Question: I'm programming in MATLAB. I've got a data set which is reduced in dimensions and I want to plot a it like the figure below:

This image is produced by python but I think there must be a way to plot it in MATLAB.
Is there a switch for plot or plot3 to make each point a shape like the image above?
I'll be thankful for your answers...
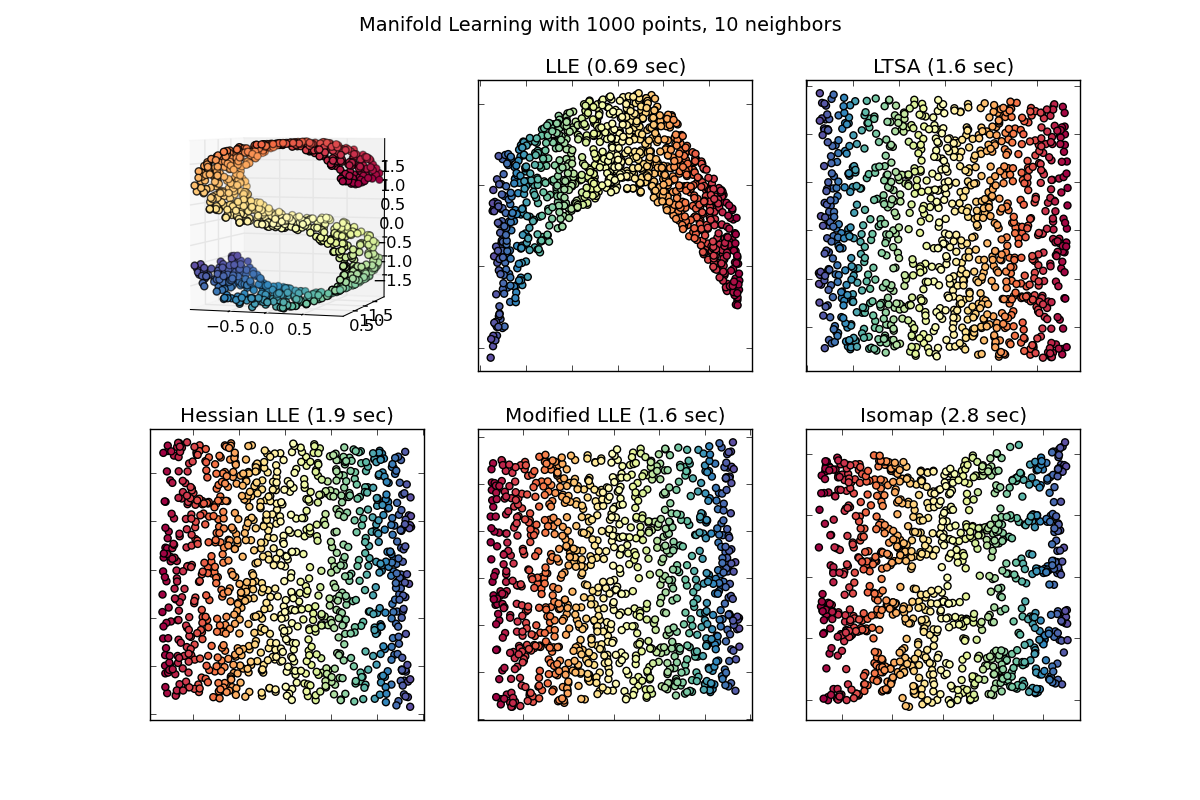
Answer: Is this close to what you need?
'''
x = rand(1,1000);
y = rand(1,1000);
j = jet(1000);
scatter(x,y,10,j(ceil(x*1000),:),'filled','MarkerEdgeColor','k')
'''